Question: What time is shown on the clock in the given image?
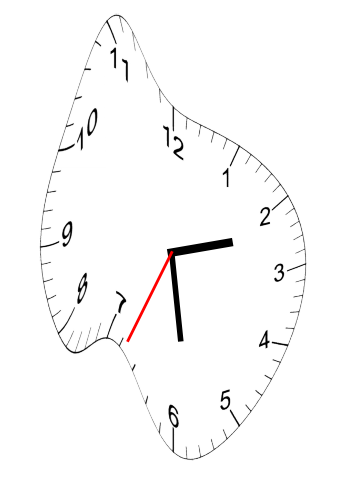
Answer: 02:28:34